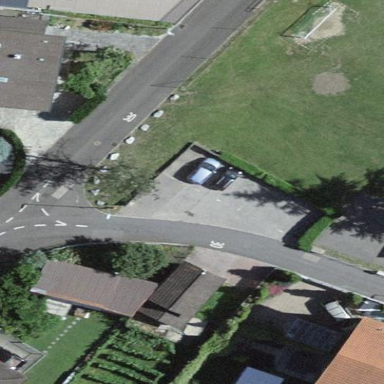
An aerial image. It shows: Asphalt street-side parking area.